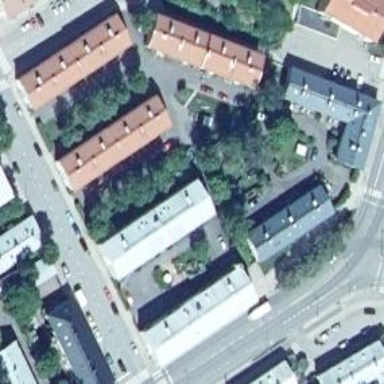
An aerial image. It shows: Residential area situated within city block.